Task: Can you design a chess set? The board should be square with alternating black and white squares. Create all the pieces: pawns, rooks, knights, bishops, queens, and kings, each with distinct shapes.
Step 4244:
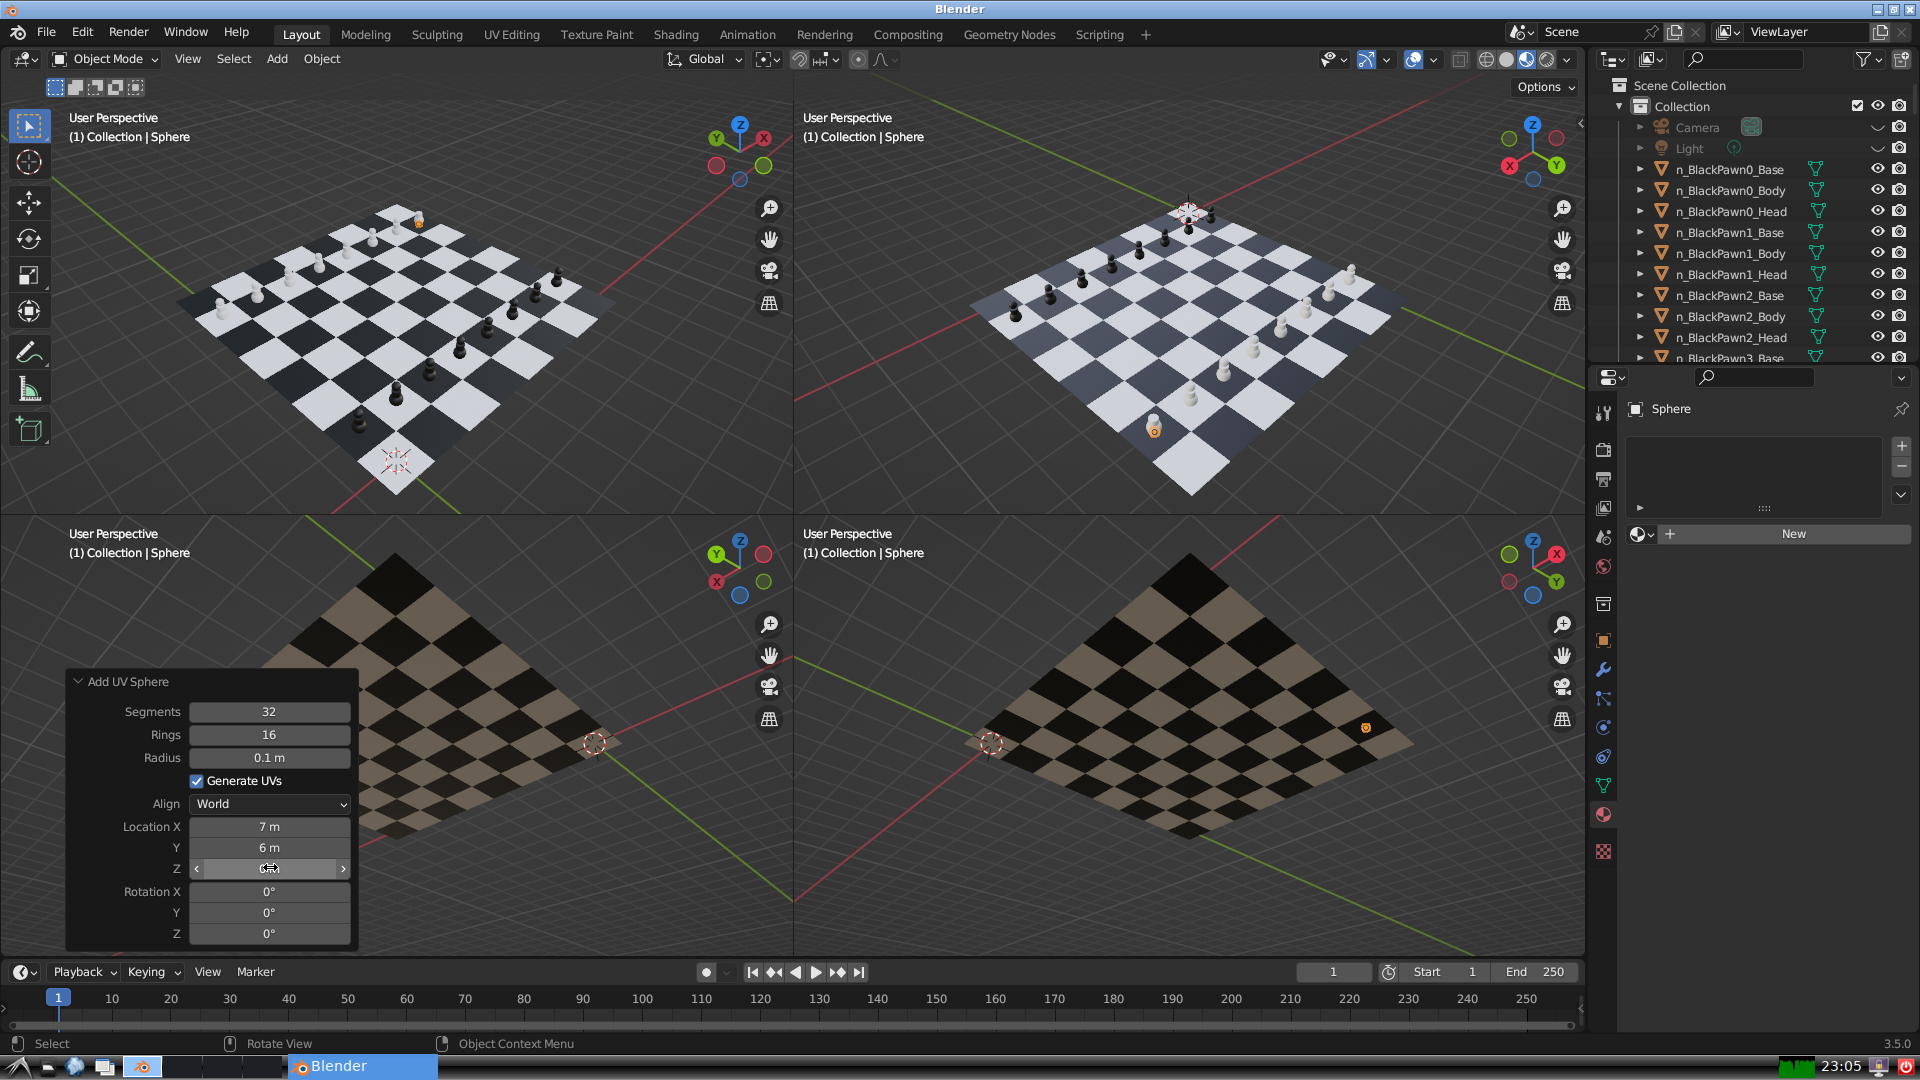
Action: click: no